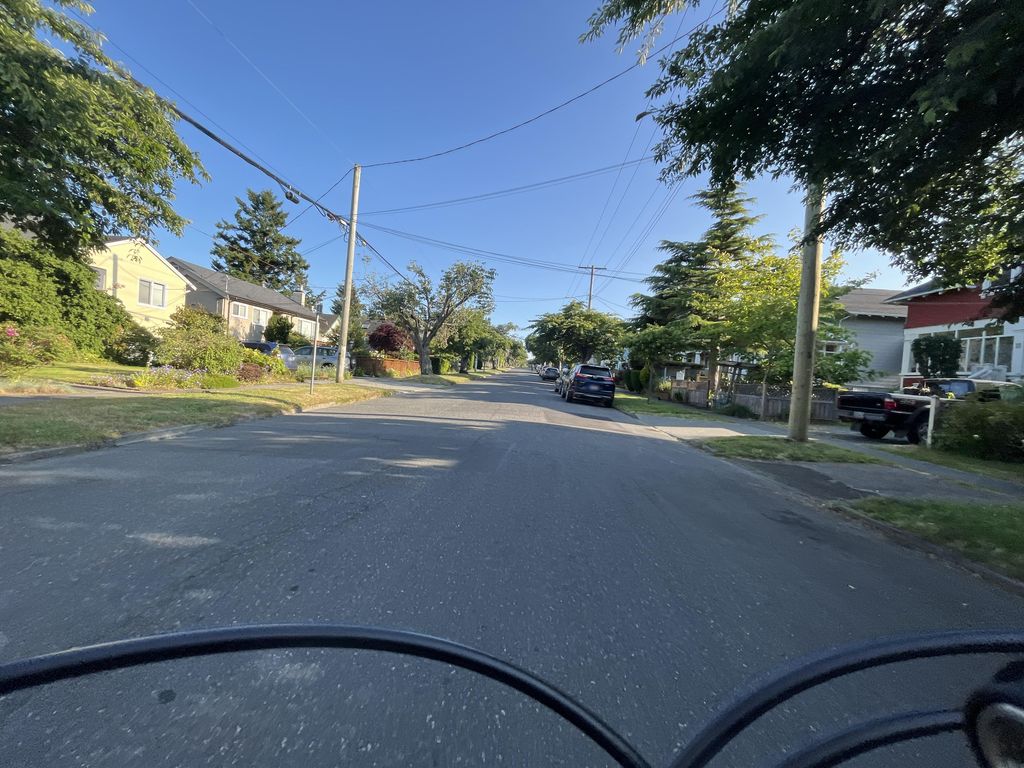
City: victoria